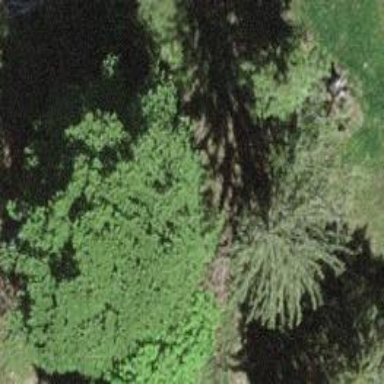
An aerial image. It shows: Evergreen tree with needle-leaved leaves.